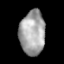
Tissue: lung
Cell type: T cells
Senescence score: 0.2203
Nuclear area (px): 1096
Mean DAPI intensity: 165.157